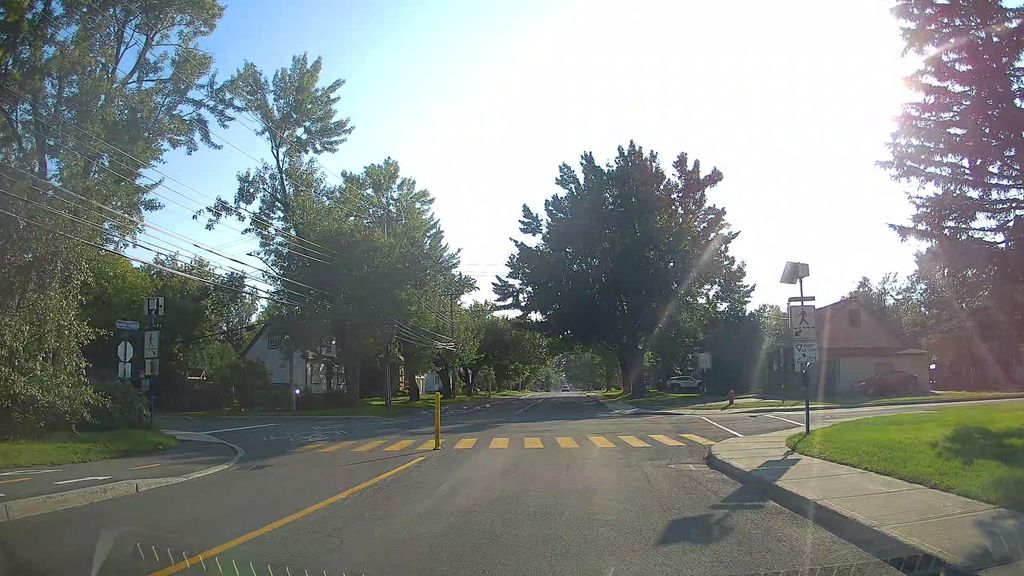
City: montreal